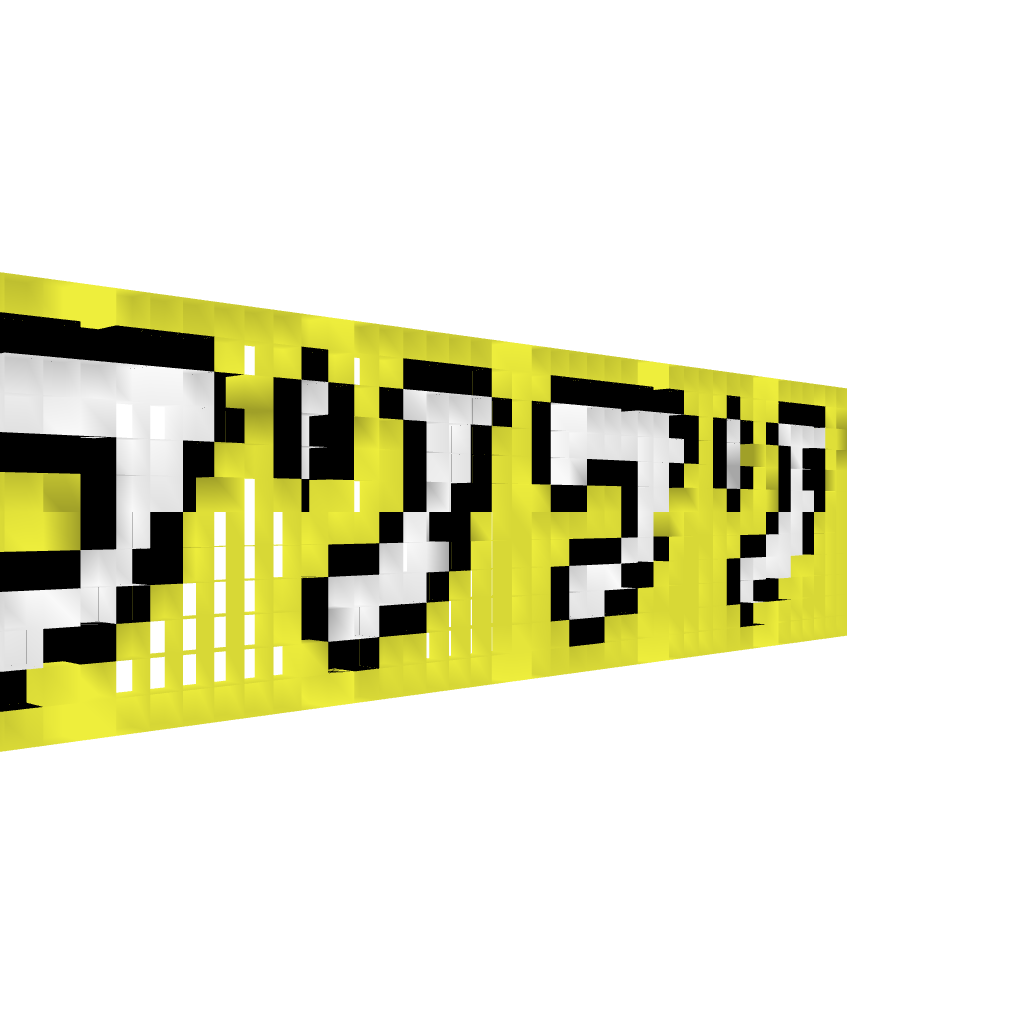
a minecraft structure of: Fooly Cooly bad low quality